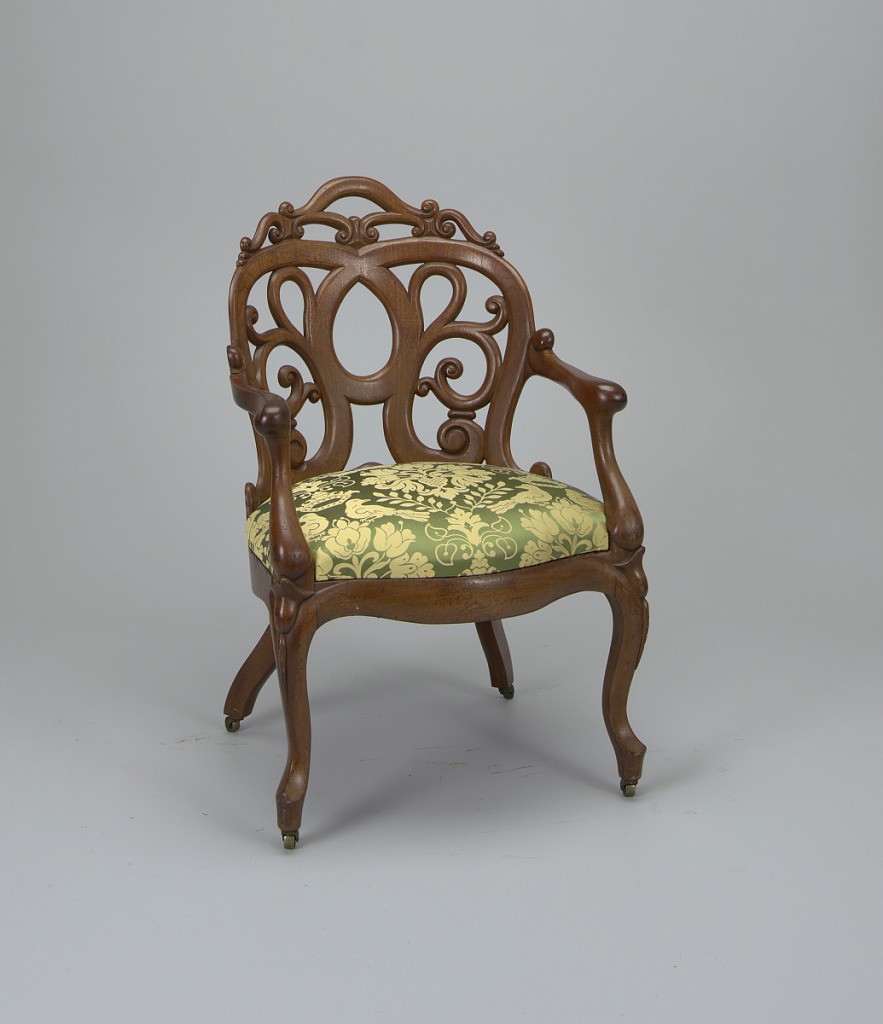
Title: Rolling Armchair
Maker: Springmeyer Brothers, 1863 - 1867
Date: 1860–67
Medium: Mahogany, laminated ash, oak and other woods
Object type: chair
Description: Armchair with shaped openwork back, curved in plan; serpentine arms join back to scrolled front of seat; cabriole front legs, curved and splayed rear legs, all fitted with castors. Seat upholstered in green and cream colored fabric.